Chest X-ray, PA view. Patient: 61 years old, sex M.
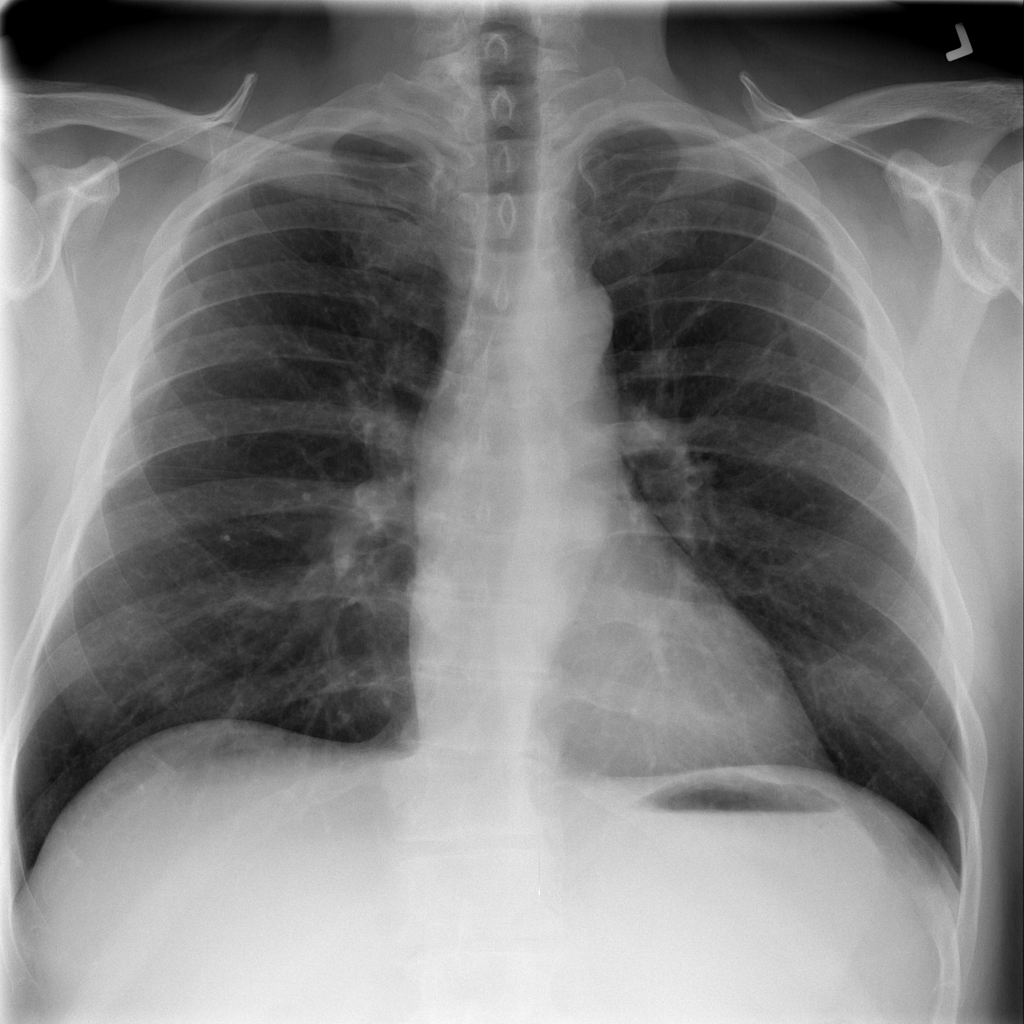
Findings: No Finding